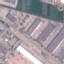
Label: Industrial